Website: crate-barrel
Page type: customer-info-address
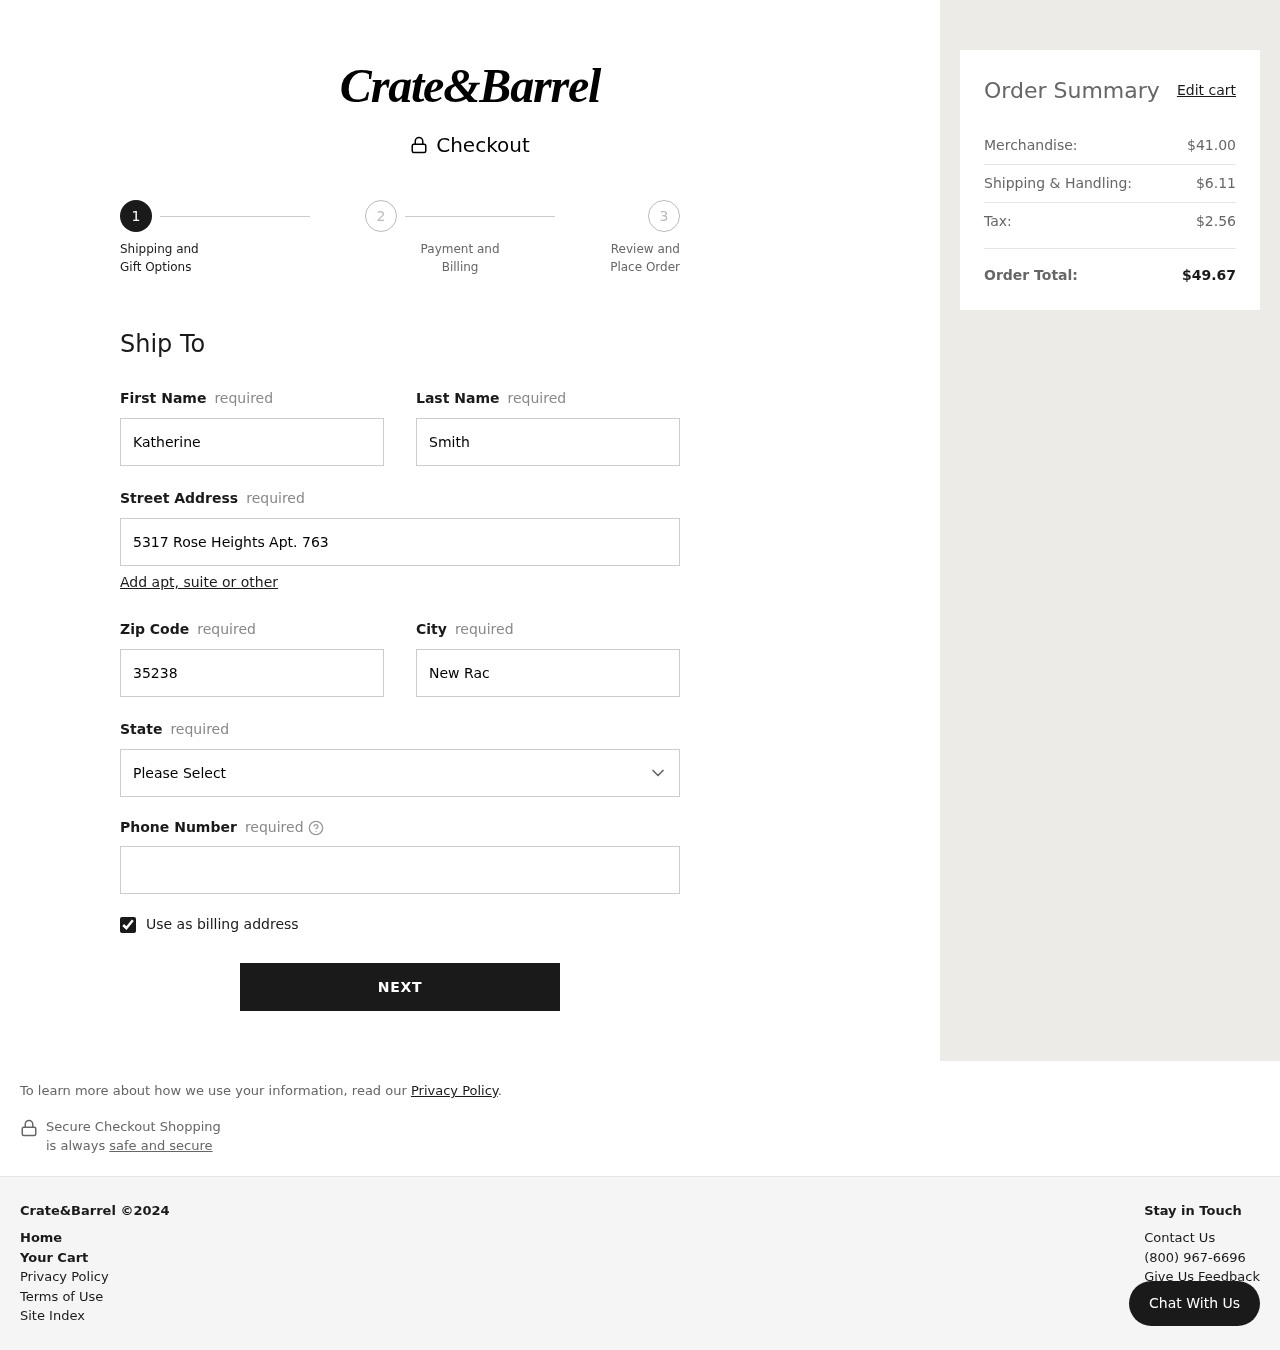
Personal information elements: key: PII_CITY
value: New Rachel
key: PII_FIRSTNAME
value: Katherine
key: PII_LASTNAME
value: Smith
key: PII_PHONE
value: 2166758257
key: PII_POSTCODE
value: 35238
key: PII_STATE
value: Utah
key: PII_STREET
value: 5317 Rose Heights Apt. 763
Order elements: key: ORDER_SUBTOTAL
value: $41.00
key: ORDER_SHIPPING_COST
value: $6.11
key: ORDER_TAX
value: $2.56
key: ORDER_TOTAL
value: $49.67